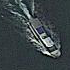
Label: civil